Question: I need some help about triggers. I'm currently developing a platform and a database in order to manage exams at my university. Here is my problem:
I have 1 supertype table, which contains all the persons registered on the platform. I have to be able to make the distinction for each person between the functions "Candidate" and "Examiner". So I have my 2 subtype tables, one for all the candidates and one for all the examiners. To achieve that, I'm using insert triggers.
In addition, a person can be both Candidate and Examiner, but not at the same time. So after updating the supertype table, I also need a trigger to be able to delete a specific row from one of the two-subtype table and insert the user information on the other.
Here is a simplified design of these 3 tables:

## My INSERT trigger :
'''
ALTER TRIGGER [dbo].[role_insert]
ON [dbo].[alemp_persons]
FOR INSERT
AS
DECLARE @random_number int
SELECT @random_number = CAST(CAST(rand() as binary(2)) as int)
BEGIN
INSERT INTO dbo.alemp_candidates
(
id_person, random_number
)
SELECT id_person, @ random_number
FROM INSERTED
WHERE function='Candidate'
INSERT INTO dbo.alemp_examiners
(
id_person
)
SELECT id_person
FROM INSERTED
Where function='Examiner'
END
GO
'''
## My UPDATE trigger :
'''
ALTER TRIGGER [dbo].[role_update] ON [dbo].[alemp_persons]
AFTER UPDATE
AS
DECLARE @id_person int
DECLARE @newFunction int SELECT @newFunction=function FROM inserted
DECLARE @random_number int SELECT @ random_number = CAST(CAST(rand() as binary(2)) as int)
IF @newFunction = 'Candidate'
BEGIN
DELETE
FROM dbo.alemp_examiners
WHERE id_person=@id_person
END
BEGIN
SET IDENTITY_INSERT dbo.alemp_candidates ON;
INSERT INTO dbo.alemp_candidates
(
id_person, random_number
)
SELECT @id_person, random_number
SET IDENTITY_INSERT dbo.alemp_candidates OFF;
END
IF @newFunction = 'Examiner'
BEGIN
DELETE
FROM dbo.alemp_candidates
WHERE id_person=@id_person
END
BEGIN
SET IDENTITY_INSERT dbo.alemp_examiners ON;
INSERT INTO dbo.alemp_examiners
(
id_person
)
SELECT @id_person
SET IDENTITY_INSERT dbo.alemp_examiners Off;
END
GO
'''
As I said above, my INSERT trigger works as I want. However when I want to update the function of one person, I got an error :
> Explicit value must be specified for identity column either when IDENTITY_INSERT is set
to ON or when a replication user is inserting into a NOT FOR REPLICATION identity column.
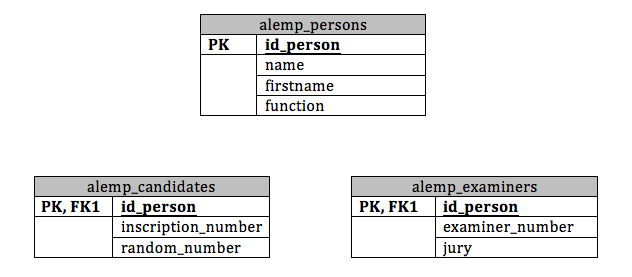
Answer: Some simple notes:
1) You should follow Mitch Wheat's advice and rewrite these triggers because 'inserted' and 'deleted' tables could have more than one row. For example, your trigger will have a bad behavior when is executed the next statement 'UPDATE [dbo].[alemp_persons] SET function = CASE WHEN id_person = 1 THEN 'Candidate' ELSE 'Examiner' END WHERE id_person IN (1,2)' if the first person's function is 'Examiner' and the second person's function is 'Candidate'.
2) '[dbo].[alemp_persons].function''s data type should be '[tiny]int' or 'char(1)' and not 'varchar(something greater than 1)' ('Where function='Examiner'').
3) '[dbo].[alemp_persons].function' column should disallow Nulls.
4) '[dbo].[alemp_persons].function' column should has a CHECK constraint:
ALTER TABLE [dbo].[alemp_persons]
ADD CONSTRAINT CK_alemp_persons_function_Verify CHECK ( function IN ('Candidate', 'Examiner') );
5) It would be nice to add
- a 'function' column to '<URL>'.
This way, you can be sure that '[dbo].[alemp_candidates]' table has only candidates and '[dbo].[alemp_examiners]' has only examiners and every person can be only candidate or examiner at one time.
6) You should disallow 'IDENTITY' property for 'id_person' columns in '[dbo].[alemp_candidates]' and '[dbo].[alemp_examiners]' table ('SET IDENTITY_INSERT dbo.alemp_candidates ...').
8) And this statement 'IF @newFunction = 'Candidate'' should raise an error because '@newFunction' data type is 'INT'.
9) And the 'AFTER UPDATE' trigger on '[dbo].[alemp_persons]' table will move data between candidates and examiners tables (not tested):
'''
ALTER TRIGGER [dbo].[role_update]
ON [dbo].[alemp_persons]
FOR UPDATE
AS
BEGIN
DECLARE @selected_rows TABLE (
id_person INT PRIMARY KEY, -- or BIGINT, look at alemp_person.id_person data type
new_function VARCHAR(50) NOT NULL -- look at alemp_person.function column data type
);
INSERT @selected_rows (id_person, new_function)
SELECT new.id_person, new.function
FROM inserted as new INNER JOIN deleted as old ON new.id_person = old.id_person
WHERE new.function <> old.function;
MERGER dbo.alemp_candidates AS dest
USING @selected_rows AS src ON dest.id_person = src.id_person
WHEN MATCHED THEN
DELETE
WHEN NOT MATCHED BY TARGET AND src.new_function = 'Candidate' THEN
INSERT (id_person, random_number)
VALUES (src.id_person, CONVERT(BINARY(2), CHECKSUM(NEWID()));
MERGER dbo.alemp_examiners AS dest
USING @selected_rows AS src ON dest.id_person = src.id_person
WHEN MATCHED THEN
DELETE
WHEN NOT MATCHED BY TARGET AND src.new_function = 'Examiner' THEN
INSERT (id_person)
VALUES (src.id_person);
END
'''